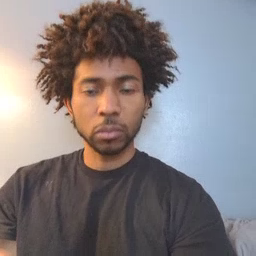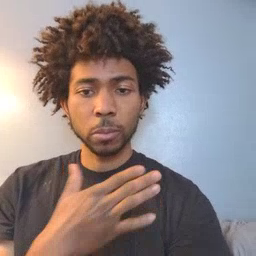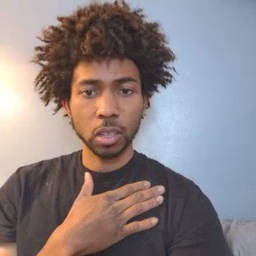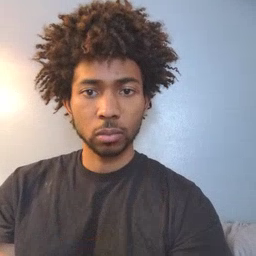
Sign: minemy